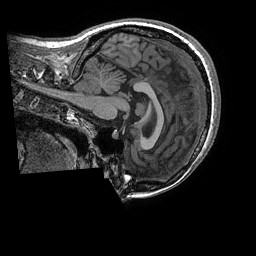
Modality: T1w
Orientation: sagittal
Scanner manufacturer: ge
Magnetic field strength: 3 T
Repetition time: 0.008184 s
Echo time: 0.003192 s